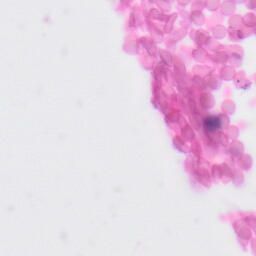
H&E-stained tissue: Skin